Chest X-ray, PA view. Patient: 45 years old, sex M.
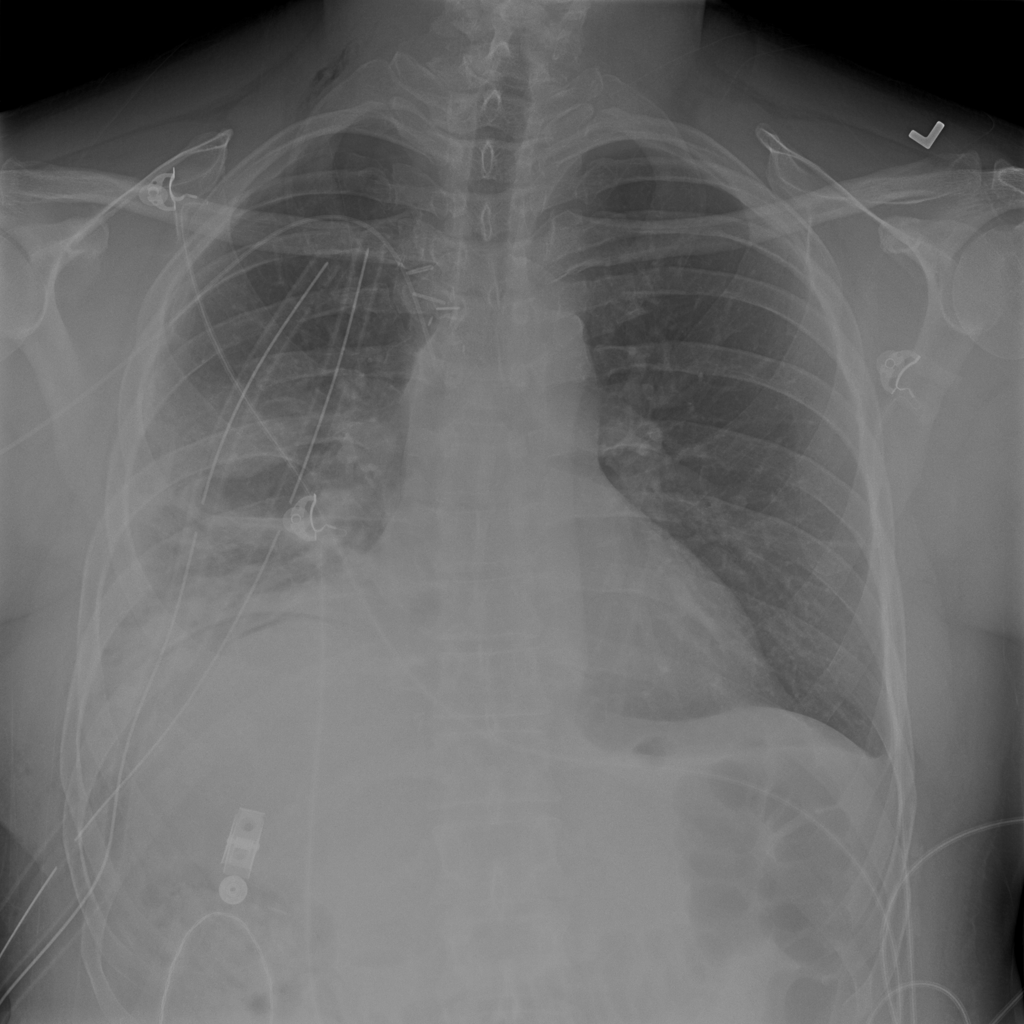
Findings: Effusion, Infiltration